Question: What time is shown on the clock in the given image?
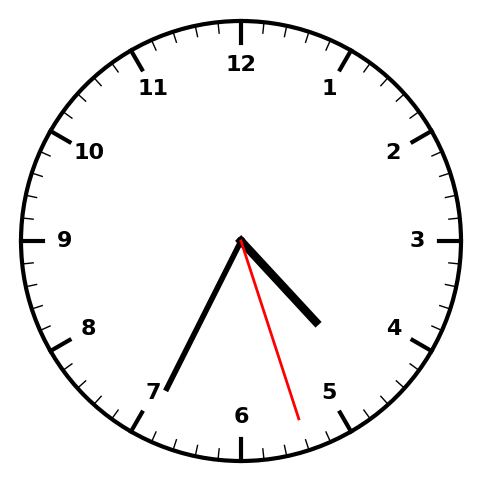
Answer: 04:34:27